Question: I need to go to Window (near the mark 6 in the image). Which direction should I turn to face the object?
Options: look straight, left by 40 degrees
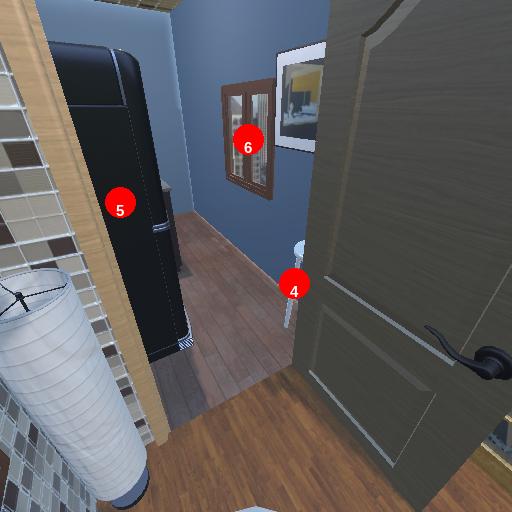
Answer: look straight